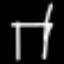
Label: chair